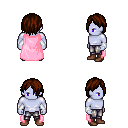
a pixel art fantasy rpg character, male body template, dark elf, purple skin, pink cape, metal pants, brown bangs hairstyle, white cloth bracers, brown shoes, four views (front, back, left, right), 2x2 character sprite sheet, small pixel art, hard edges, no anti-aliasing